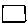
Label: square